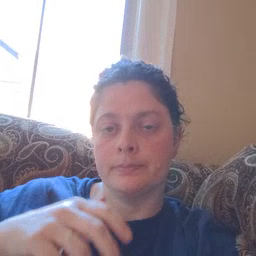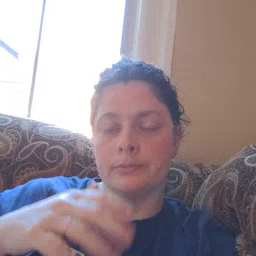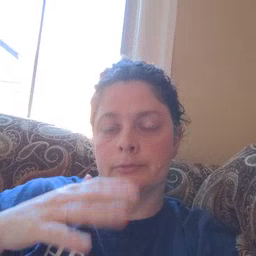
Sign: bug